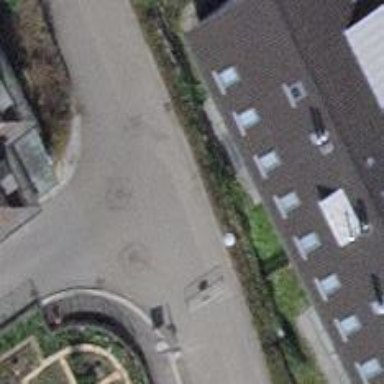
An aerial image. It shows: Asphalt road in residential area.